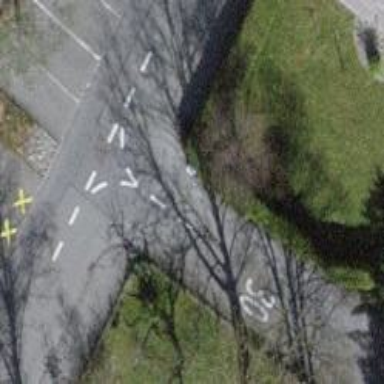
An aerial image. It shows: Kerb barrier.